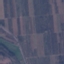
Land use / land cover class: PermanentCrop